The plot is a Hilbert-envelope spectrum of a rotating bearing's acceleration signal, annotated with the bearing's characteristic defect frequencies. Diagnose the bearing from this image, choosing from: normal, inner_race, outer_race, ball.
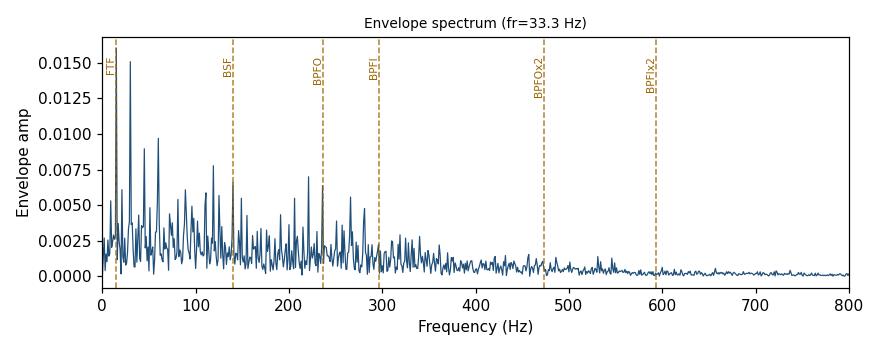
Answer: ball